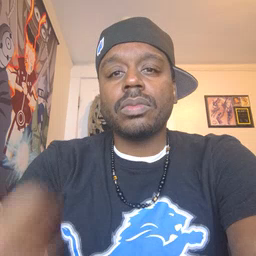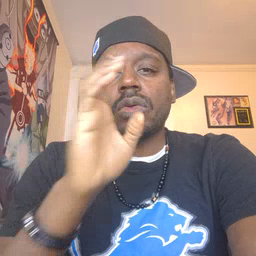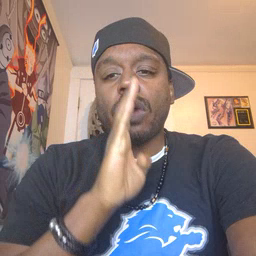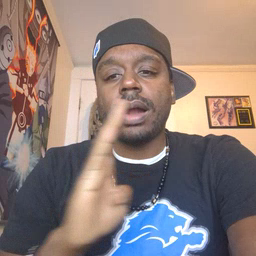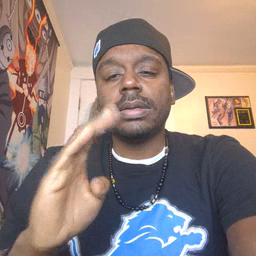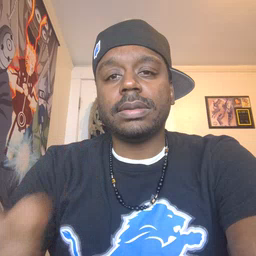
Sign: quiet